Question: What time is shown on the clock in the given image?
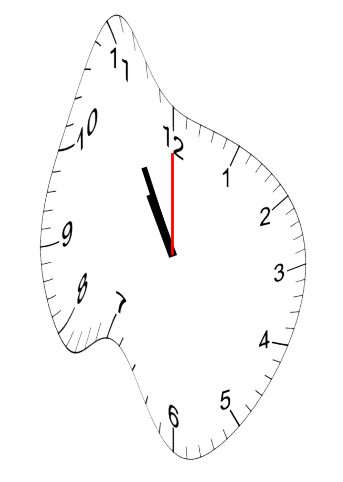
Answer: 10:55:00